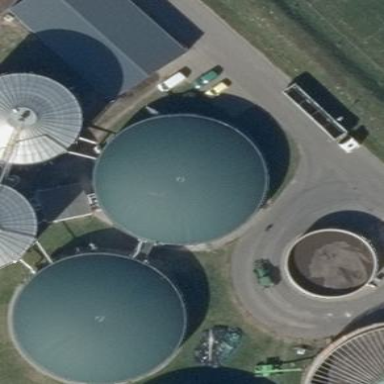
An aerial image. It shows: Storage tank with man-made structure.